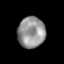
Tissue: prostate
Cell type: Epithelial cells
Senescence score: 0.3548
Nuclear area (px): 831
Mean DAPI intensity: 147.741